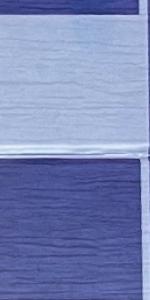
Label: Empty